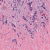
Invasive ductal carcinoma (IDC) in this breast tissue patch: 1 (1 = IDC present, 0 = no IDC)